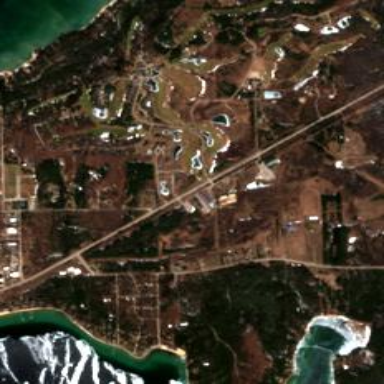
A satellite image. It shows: Golf course.